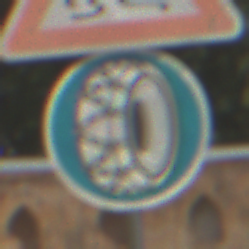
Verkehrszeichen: SchneekettenVorgeschrieben
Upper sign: SchleuderOderRutschgefahr
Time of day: Midday
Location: Outdoor (Suburban)
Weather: PartlyCloudy
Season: NotSpecified
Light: Natural